Interaction volume radius: 5 \u00c5
Interaction volume height: 15 \u00c5
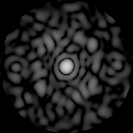
Disorder parameter: 0.7521